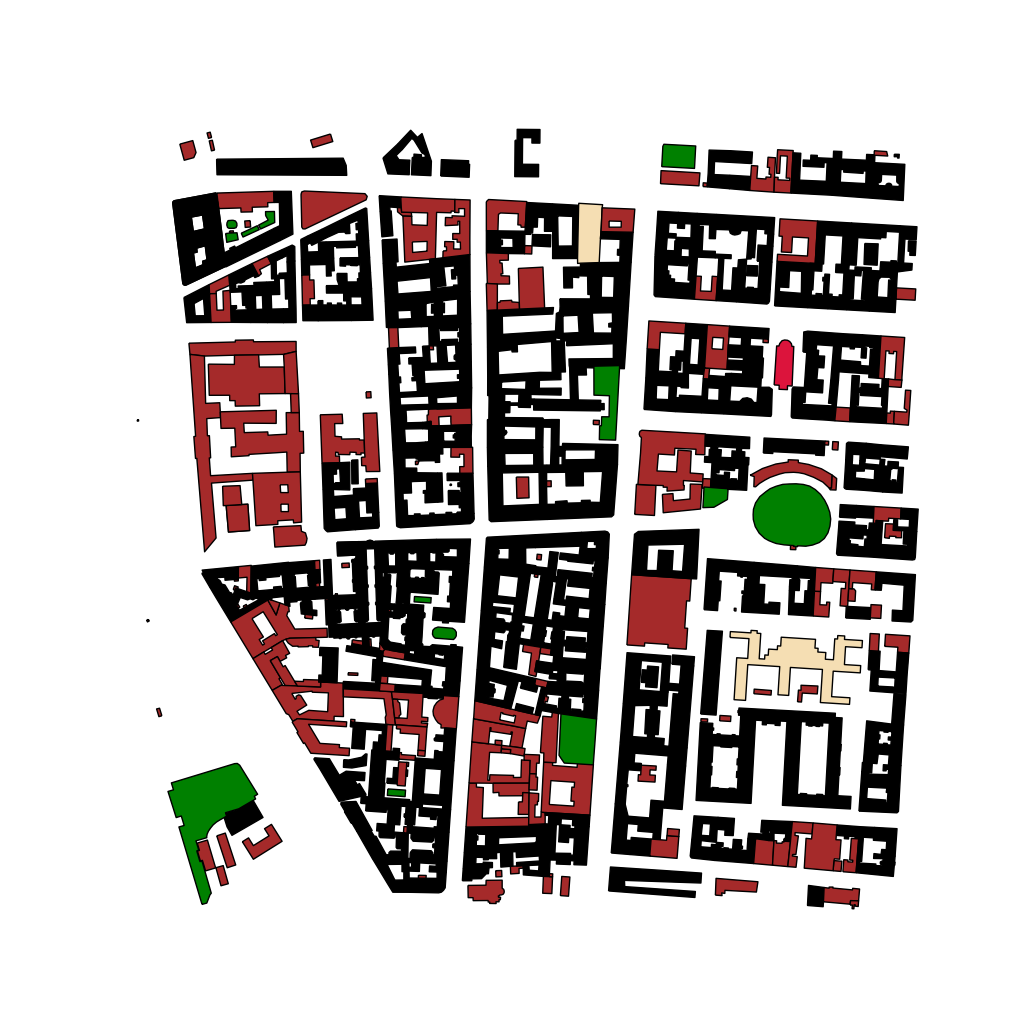
Tags: overhead vector_map, business, recreation, residential, special, historical, modern, soviet, high_rise, individual_rise, low_rise, medium_rise, density_1, Building, Church, Facility, Hotel, Park, 1.0 km²